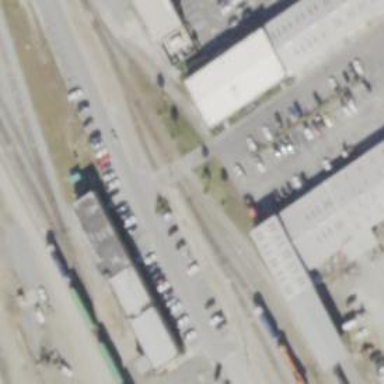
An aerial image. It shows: Level crossing along the railway.